Question: I have a custom style set up called 'Paragraph', which (obviously) creates a 'p' element for the user to enter text into.
When first entering the CKEditor area, no style is set and the user is entering text inside no specific element. Eg the location bar at the bottom just reads 'body'
Is there a way I can make the editor default to having a p element so that when the user first enters the editor area, they are in 'body > p'?
I've spent a while checking the documentation, and can see how to set the default font and font size, but that isn't what I want.
Here is the file I have customised to provide the styles:
'''
CKEDITOR.stylesSet.add( 'default', [
/* Block Styles */
// These styles are already available in the "Format" combo ("format" plugin),
// so they are not needed here by default. You may enable them to avoid
// placing the "Format" combo in the toolbar, maintaining the same features.
{ name: 'Paragraph', element: 'p' },
{ name: 'Heading 1', element: 'h1' },
{ name: 'Heading 2', element: 'h2' },
{ name: 'Heading 3', element: 'h3' },
{ name: 'Heading 4', element: 'h4' },
{ name: 'Heading 5', element: 'h5' },
{ name: 'Heading 6', element: 'h6' }
]);
'''
And here is the file
'''
CKEDITOR.editorConfig = function (config) {
// To disable CKEditor ACF
config.allowedContent = true;
config.uiColor = '#ffffff';
config.dialog_backgroundCoverColor = '#888888';
config.skin = 'moono';
config.enterMode = CKEDITOR.ENTER_BR;
config.shiftEnterMode = CKEDITOR.ENTER_P;
config.entities_latin = false;
config.protectedSource.push(/<script[\s\S]*?<\/script>/gi); // <SCRIPT> tags.
config.toolbar_Full = config.toolbar_Default =
[
['Source', '-'],
['Cut', 'Copy', 'Paste', 'PasteText', 'PasteFromWord', 'SpellChecker', 'Scayt', '-'],
['Undo', 'Redo', 'Find', 'Replace', 'RemoveFormat', '-'],
//['Bold', 'Italic', 'Underline', 'Strike', 'Subscript', 'Superscript', '-'],
//['NumberedList', 'BulletedList', 'Outdent', 'Indent', 'Blockquote','CreateDiv', '-'],
['NumberedList', 'BulletedList', 'Outdent', 'CreateDiv', 'Blockquote', '-'],
//['JustifyLeft', 'JustifyCenter', 'JustifyRight', 'JustifyBlock', '-'],
['InsertLink', 'Unlink', 'Anchor', '-'],
//['InsertImageOrMedia', 'QuicklyInsertImage', 'Table', 'HorizontalRule', 'SpecialChar', '-'],
['InsertImageOrMedia', 'Table', 'SpecialChar', '-'],
//['InsertForms', 'InsertPolls', 'InsertRating', 'InsertYouTubeVideo', 'InsertWidget', '-'],
['InsertForms', 'InsertYouTubeVideo', 'InsertWidget', '-'],
//['Styles', 'Format', 'Font', 'FontSize'],
['Styles', '-'],
//['TextColor', 'BGColor', '-'],
//['InsertMacro', '-'],
['Maximize', 'ShowBlocks']
];
config.toolbar = config.toolbar_Full;
config.scayt_customerid = '***';};
'''
And here is a screenshot of what happens on first entering the area:
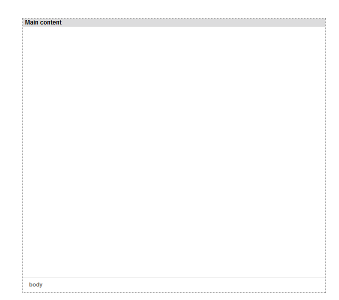
Answer: It looks like the culprit in this case is 'config.enterMode = CKEDITOR.ENTER_BR;'
The workaround here is to insert '<p></p>' as the default contents of the editor so that it's not actually empty when it's initialized or cleared. The cursor should automatically plop inside the paragraph.